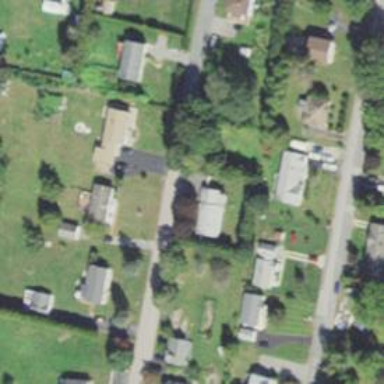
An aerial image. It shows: Residential driveway.